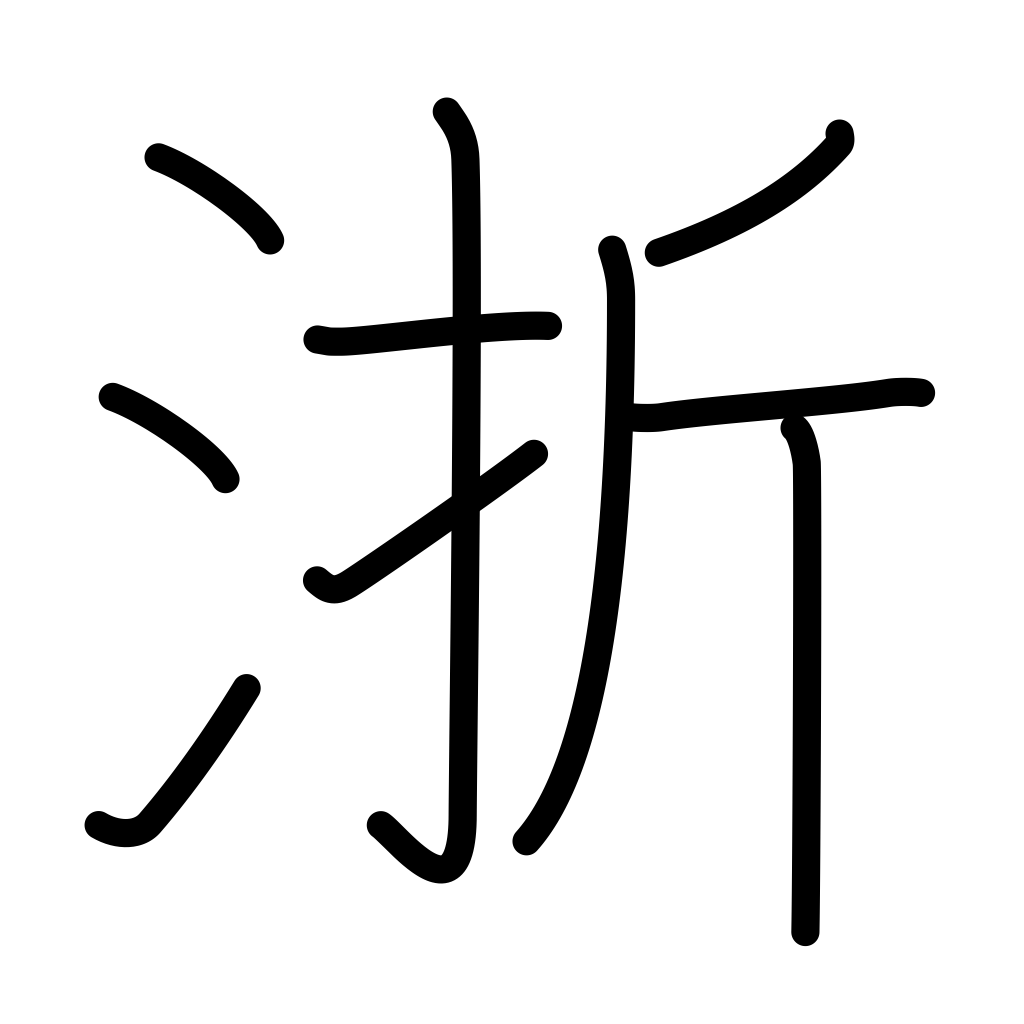
Meaning: name of a Chinese river